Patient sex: F
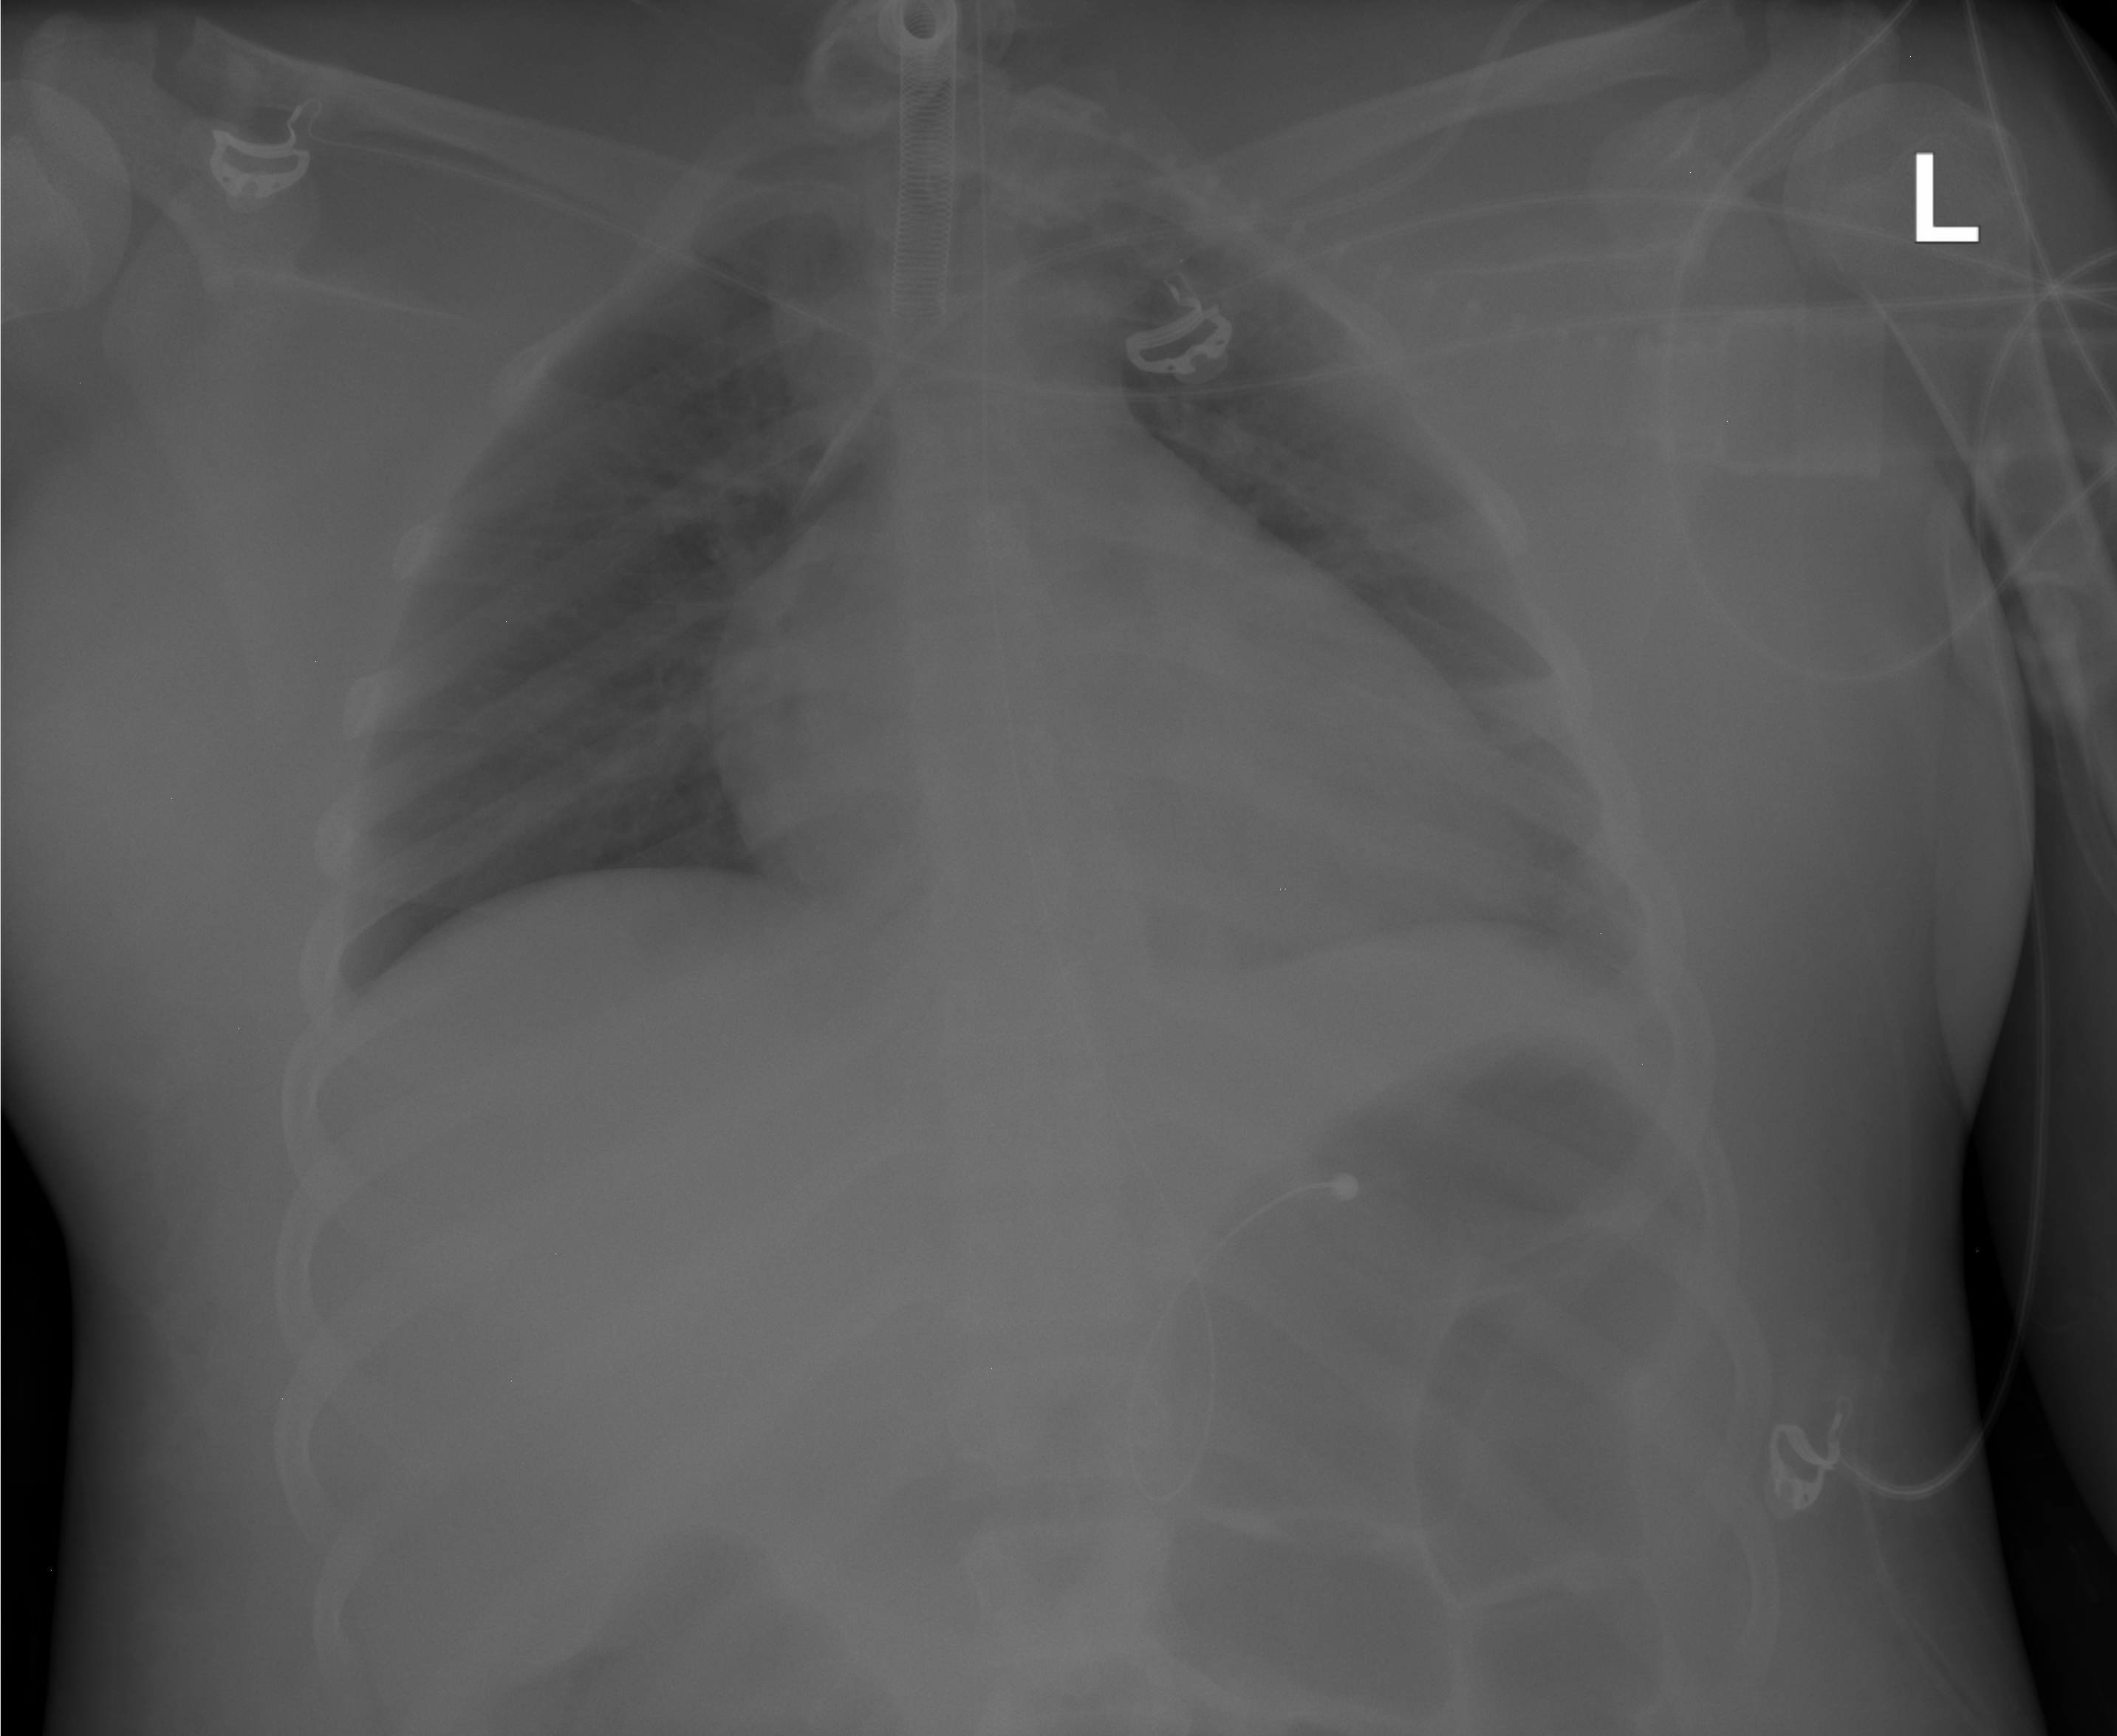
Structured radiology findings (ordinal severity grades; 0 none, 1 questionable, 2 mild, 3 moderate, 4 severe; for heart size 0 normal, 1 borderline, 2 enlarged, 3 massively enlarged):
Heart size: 0
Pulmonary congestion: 0
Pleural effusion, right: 0
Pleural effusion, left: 1
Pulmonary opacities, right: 0
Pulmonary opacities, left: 0
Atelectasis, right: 0
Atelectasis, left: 0